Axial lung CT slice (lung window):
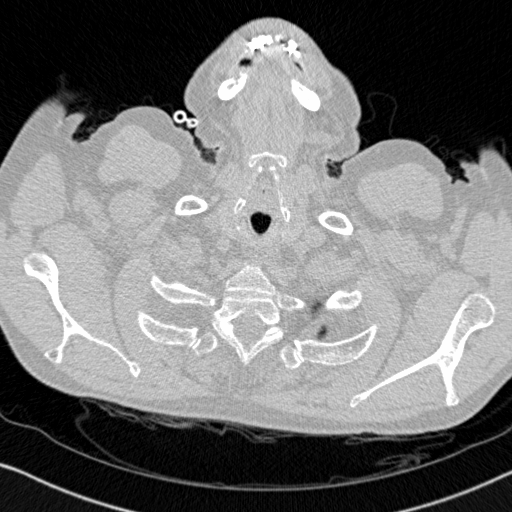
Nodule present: no